Field crop: tomato
Growth stage: 1
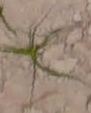
Species: cyperus